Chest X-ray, AP view. Patient: 42 years old, sex M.
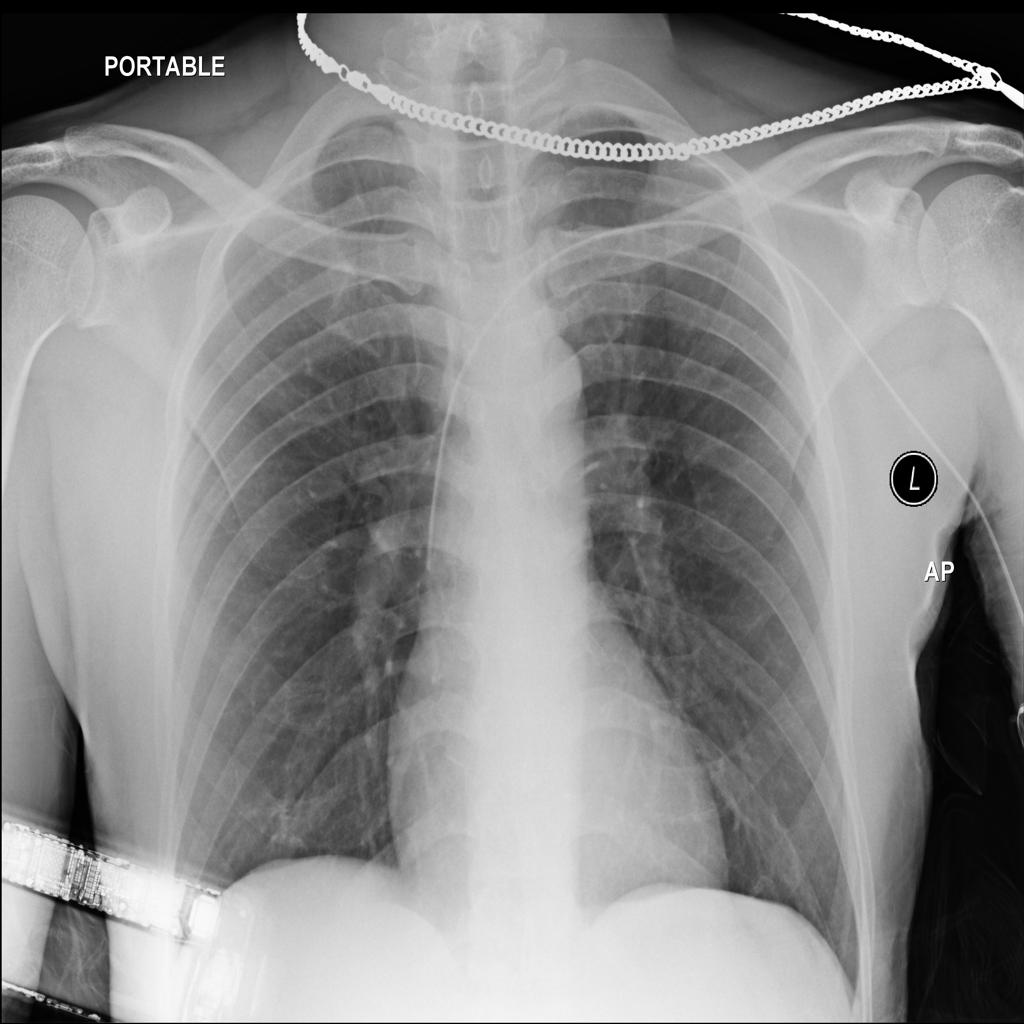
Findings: No Finding